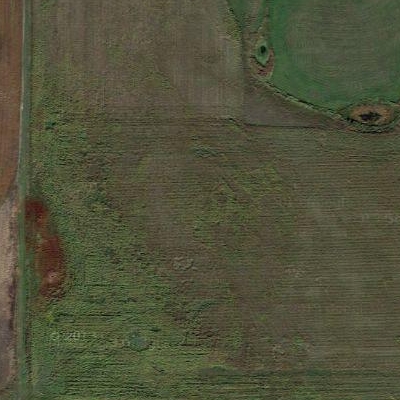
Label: bField